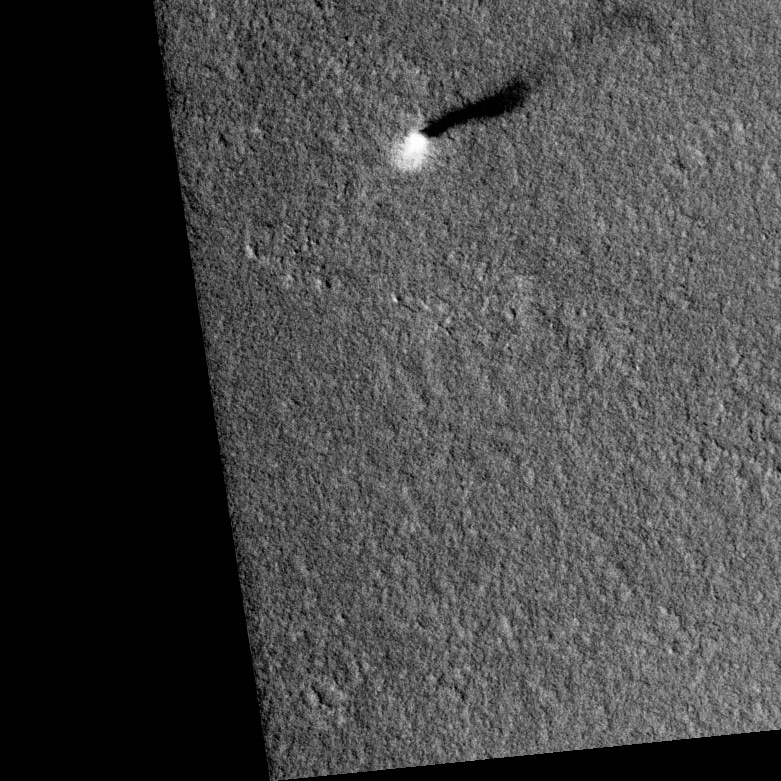
Label: dustdevil